Brain MRI, t2w sequence, axial 2D slice.
Patient: age 34, sex F, weight 95 kg, height 1.95 m
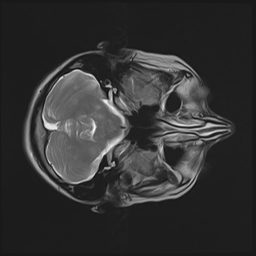